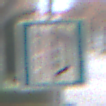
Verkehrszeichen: NothalteUndPannenbucht
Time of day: MorningAfternoon
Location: Roofed (Urban)
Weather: PartlyCloudy
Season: NotSpecified
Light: Natural